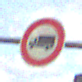
Verkehrszeichen: VerbotFuerKraftfahrzeugeUeberDreiKommaFuenfTonnen
Umgebung: Outdoor, Suburban
Tageszeit: MorningAfternoon
Wetter: PartlyCloudy
Licht: Natural
Jahreszeit: NotSpecified
Kontrast: MediumContrast